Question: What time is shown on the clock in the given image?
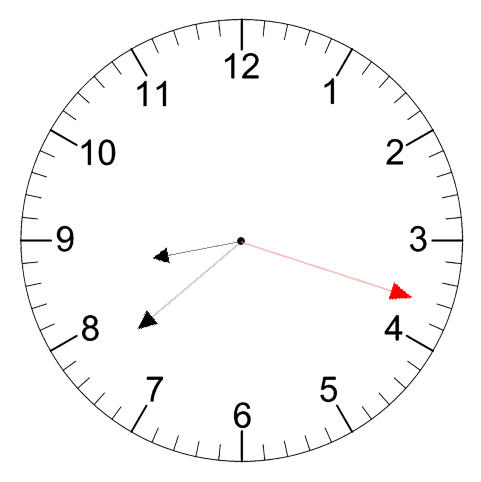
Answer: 08:38:18